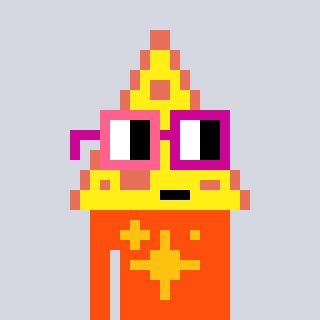
a pixel art character with square pink and red glasses, a pizza-shaped head and a orange-colored body on a cool background